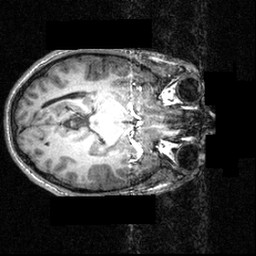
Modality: T1w
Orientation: axial
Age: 16
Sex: male
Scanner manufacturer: siemens
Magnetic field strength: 3.951 T
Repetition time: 1.5 s
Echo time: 0.00335 s